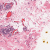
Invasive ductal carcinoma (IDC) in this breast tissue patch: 0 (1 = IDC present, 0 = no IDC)